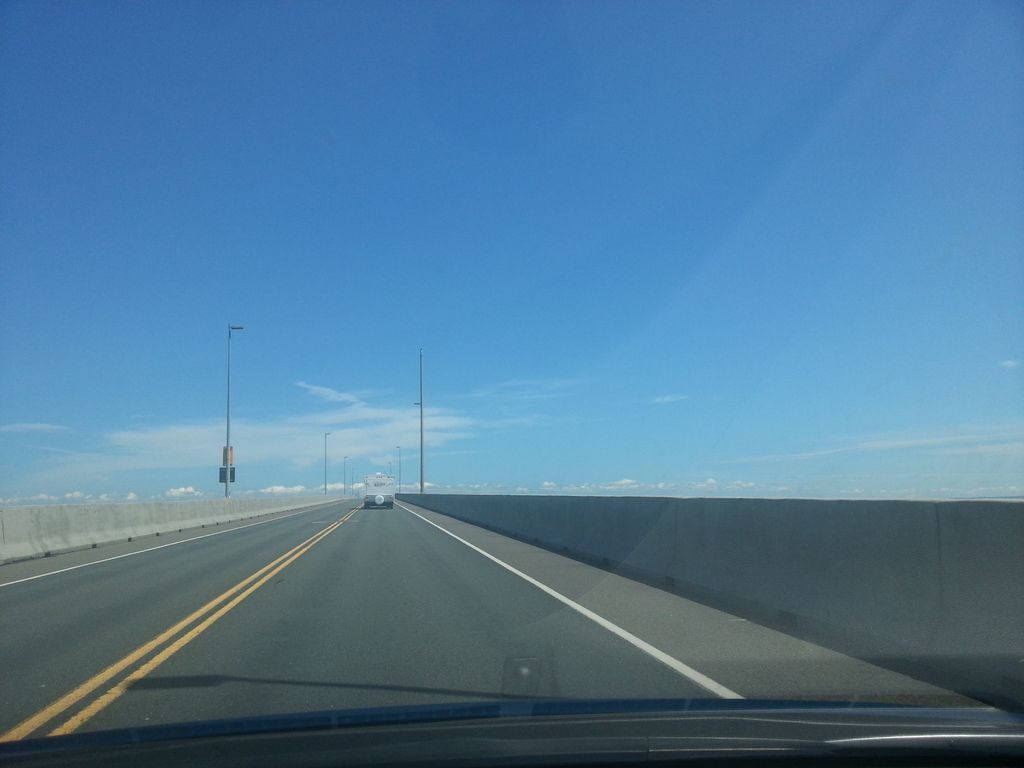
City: charlottetown